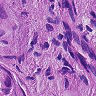
Metastatic tissue present: yes